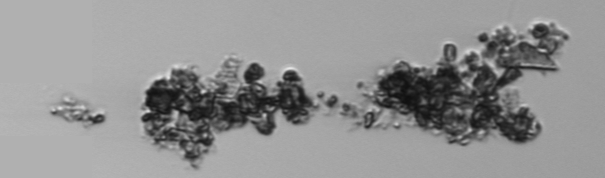
Label: Thalassiosira_TAG_external_detritus